Question: I have created a facebook app in last month.
I am trying to upload a video from my PHP code, but it throws an error that '(#353) You must select a video file to upload.' While I tried to upload the same video from my Facebook account directly and it gets uploaded properly.

I don't know what is wrong things that exists, PHP code is as below
'''
$api="/me/videos";
$uploaded_videos=$facebook->api($api);
$video_file_path=$user_dir_abs_path."/NewProject20.mov";
if(file_exists($video_file_path))
{
echo "file exists...";
}else{
die("not exist");
}
$ret_obj = $facebook->api('/me/videos', 'POST', array(
'source' => '@' . $video_file_path,
'title' => "This is just a test",
'description' => 'test9000',
'privacy' => json_encode(array('value' => 'EVERYONE' )),
)
);
echo '<pre>'. $ret_obj.'</pre>';
'''
Video I have uploaded is <URL>
Document I refer to code is here
<URL>
<URL>
I have used following code as well, but I am getting that same error..
'''
$id=$facebook->getUser(); /* UID of the connected user */
$api="/".$id."/videos";
echo "api -> $api";
/*$ret_obj = $facebook->api('/me/videos', 'POST', array(*/
$ret_obj = $facebook->api($api, 'POST', array(
'source' => '@' . $video_file_path,
'title' => "This is just a test",
'description' => 'test9000',
'privacy' => json_encode(array('value' => 'EVERYONE' )),
)
);
echo '<pre>'. $ret_obj.'</pre>';
'''
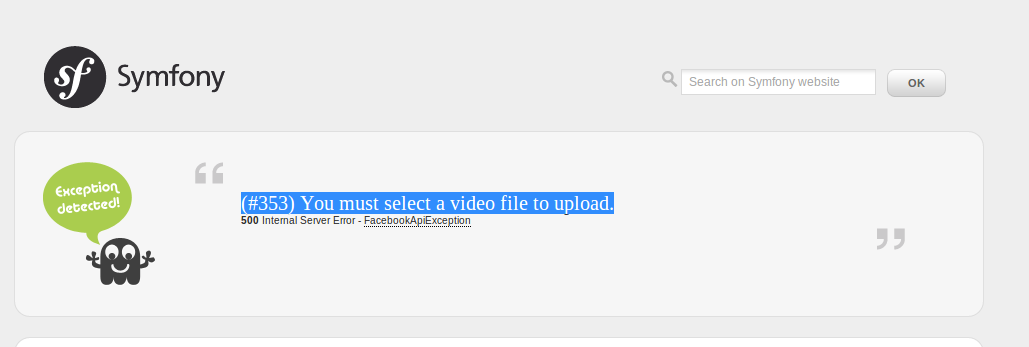
Answer: From your comments, I got to know that you need to upload/post a video from your to facebook, instead specified in documentation.
I don't know much about facebook-sdk, I would suggest you to use CURL method instead.
'''
<?php
$app_id = "XXXXXXXXXXXXXX";
$app_secret = "XXXXXXXXXXXXXXXXXXXXXXX";
$my_url = "http://localhost/url_of_this_page.php";
$video_title = "Video title here";
$video_desc = "Video description here";
$code = $_REQUEST["code"];
if(empty($code)) {
$dialog_url = "http://www.facebook.com/dialog/oauth?client_id="
. $app_id . "&redirect_uri=" . urlencode($my_url)
. "&scope=publish_stream";
echo("<script>top.location.href='" . $dialog_url . "'</script>");
}
$token_url = "https://graph.facebook.com/oauth/access_token?client_id="
. $app_id . "&redirect_uri=" . urlencode($my_url)
. "&client_secret=" . $app_secret
. "&code=" . $code;
$access_token = file_get_contents($token_url);
$post_url = "https://graph-video.facebook.com/me/videos?"
. "title=" . $video_title. "&description=" . $video_desc
. "&". $access_token;
$ch = curl_init();
$data = array('name' => 'file', 'file' => '@'.realpath("ipad.mp4"));// use realpath
curl_setopt($ch, CURLOPT_URL, $post_url);
curl_setopt($ch, CURLOPT_POST, 1);
curl_setopt($ch, CURLOPT_POSTFIELDS, $data);
$res = curl_exec($ch);
if( $res === false ) {
echo curl_error($ch);
}
curl_close($ch);
?>
'''
As a response from facebooks, you'l get video id like:
'''
{"id":"892161284142980"}
'''